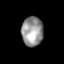
Tissue: skin
Cell type: Epithelial cells
Senescence score: 0.9061
Nuclear area (px): 622
Mean DAPI intensity: 149.116